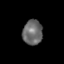
Tissue: skin
Cell type: Epithelial cells
Senescence score: 0.2778
Nuclear area (px): 483
Mean DAPI intensity: 105.3